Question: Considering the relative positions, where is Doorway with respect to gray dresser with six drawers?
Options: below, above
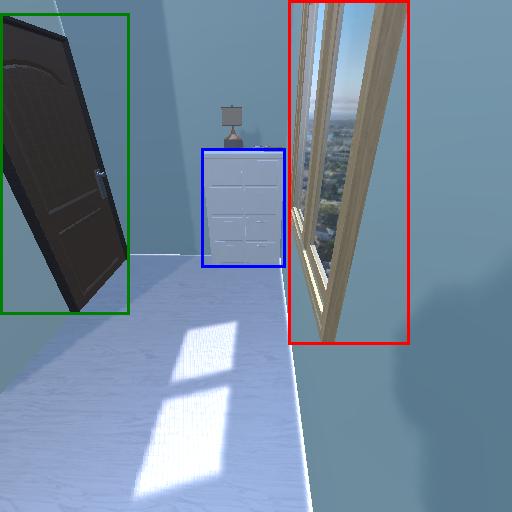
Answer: below